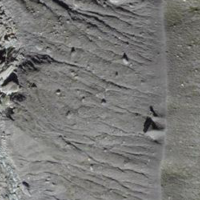
EUNIS habitat code: 48
Species observed at this site:
Cyaniris semiargus